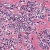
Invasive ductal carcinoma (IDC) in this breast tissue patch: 1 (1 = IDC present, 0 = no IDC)